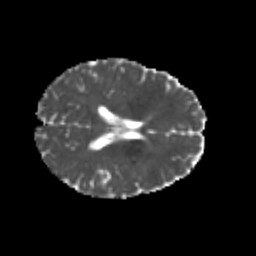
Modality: MD
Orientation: axial
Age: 20
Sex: female
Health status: healthy
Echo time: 0.074 s